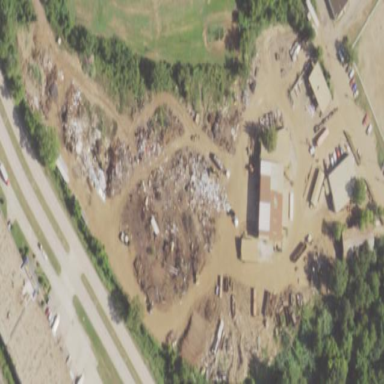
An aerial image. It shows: Scrap yard located in industrial area.